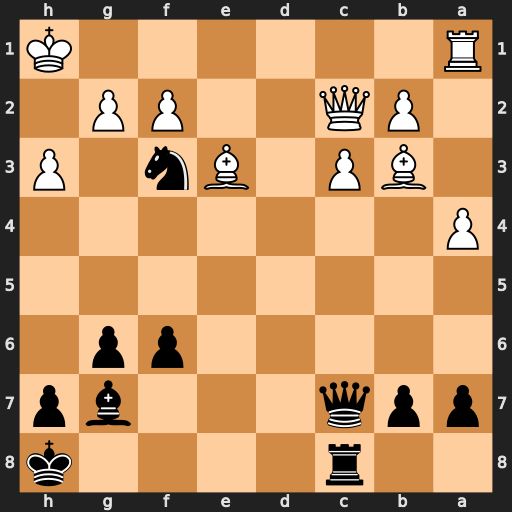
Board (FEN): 2r4k/ppq3bp/5pp1/8/P7/1BP1Bn1P/1PQ2PP1/R6K
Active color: b
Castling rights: -
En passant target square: -
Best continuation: Qh2#